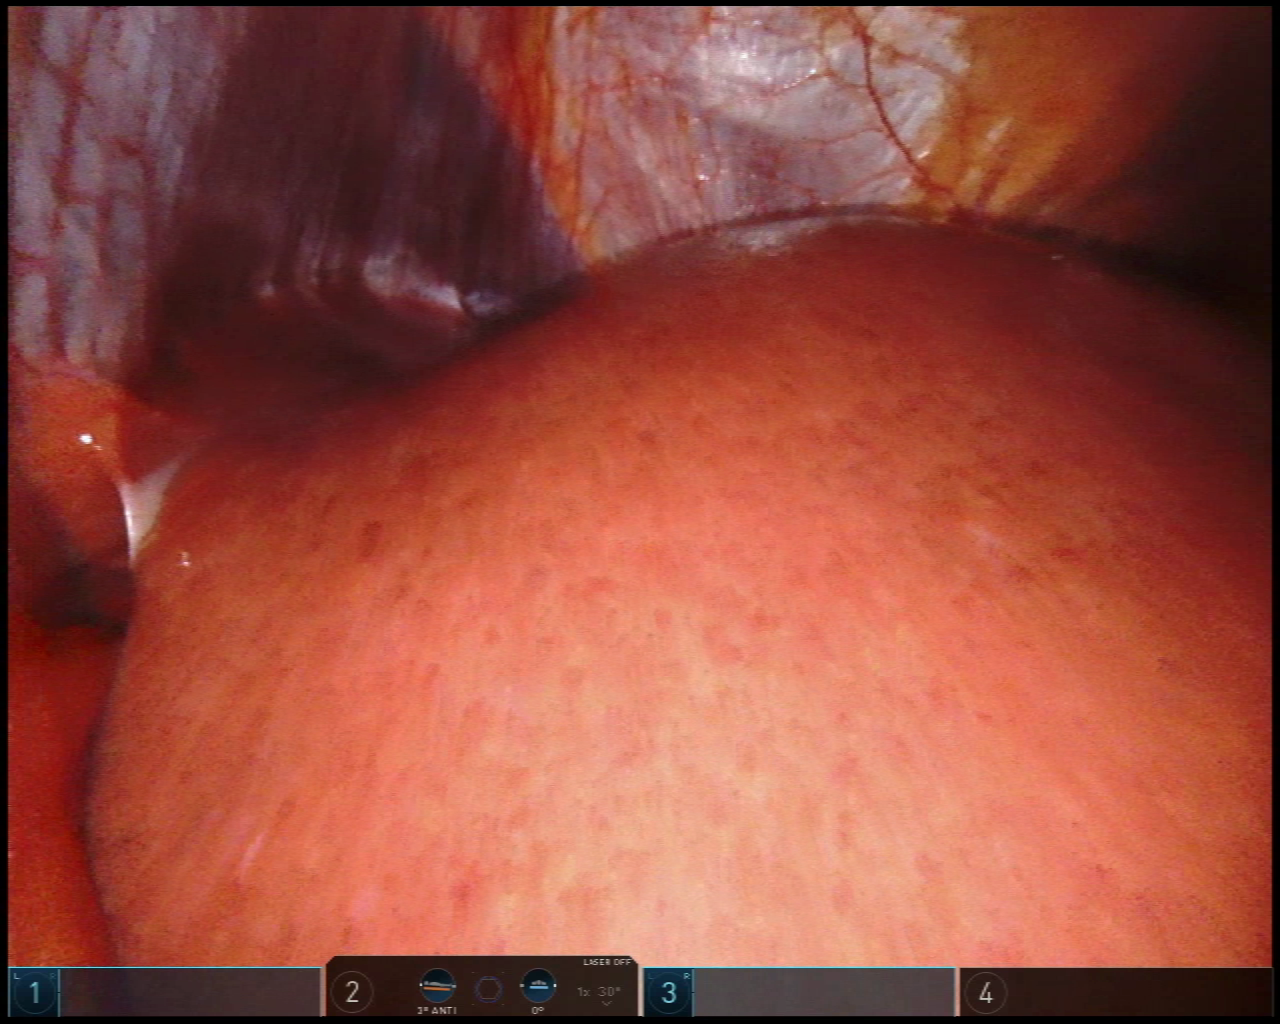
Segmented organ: liver
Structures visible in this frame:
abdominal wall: yes
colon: no
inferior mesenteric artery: no
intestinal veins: no
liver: yes
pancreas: no
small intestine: no
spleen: no
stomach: no
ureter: no
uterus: no
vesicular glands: no